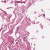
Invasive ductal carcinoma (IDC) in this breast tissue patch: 0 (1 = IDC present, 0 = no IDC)